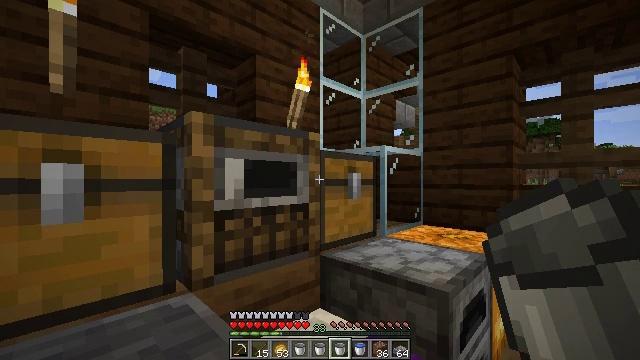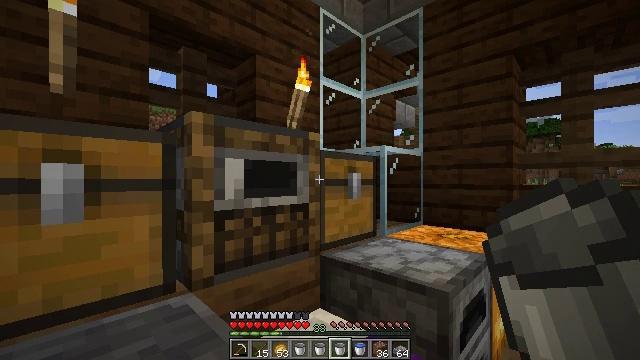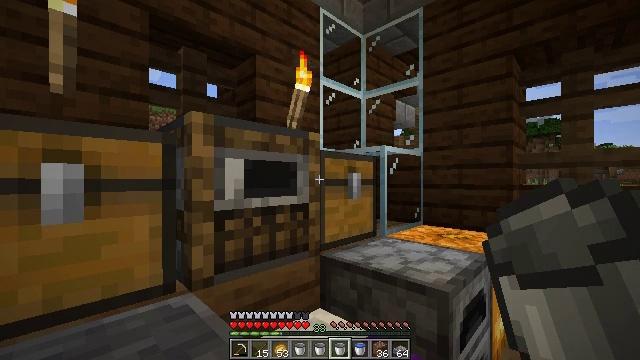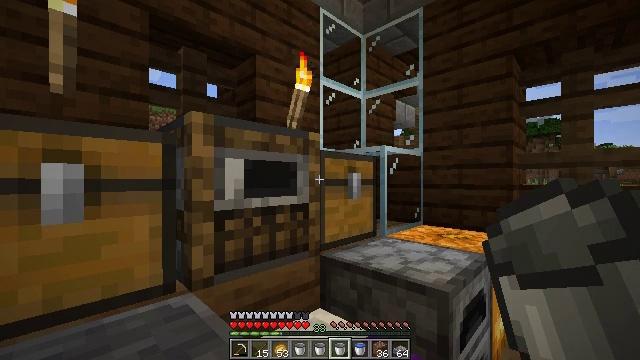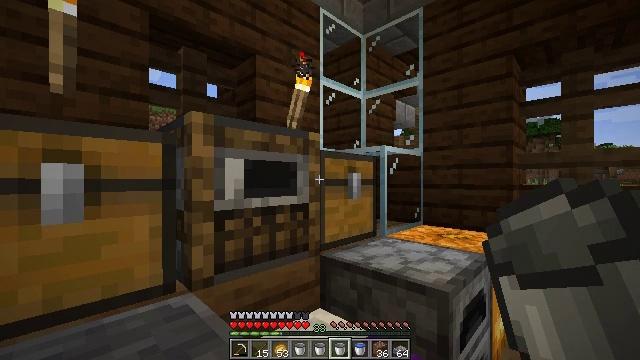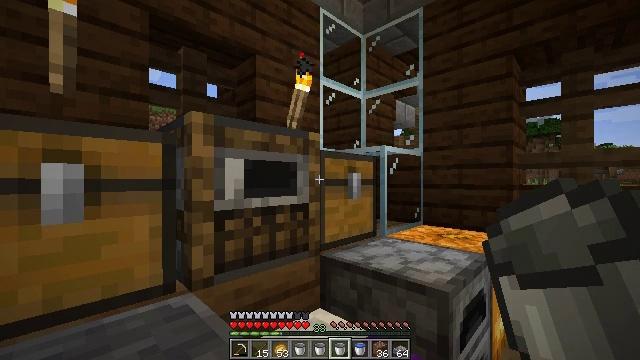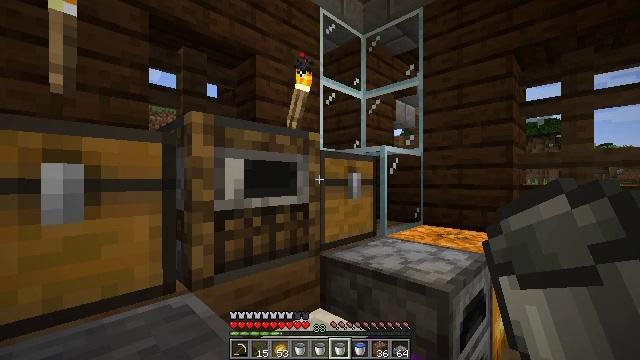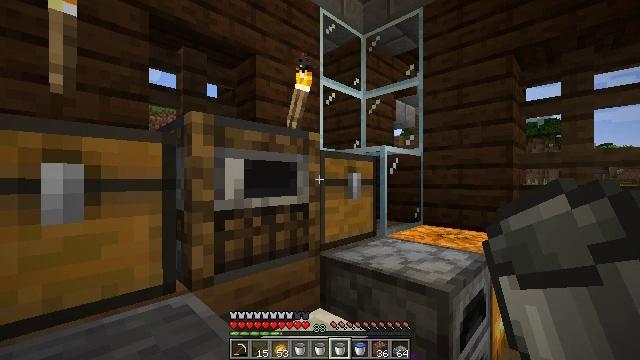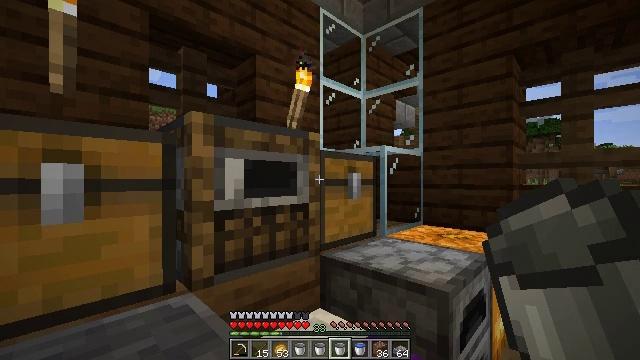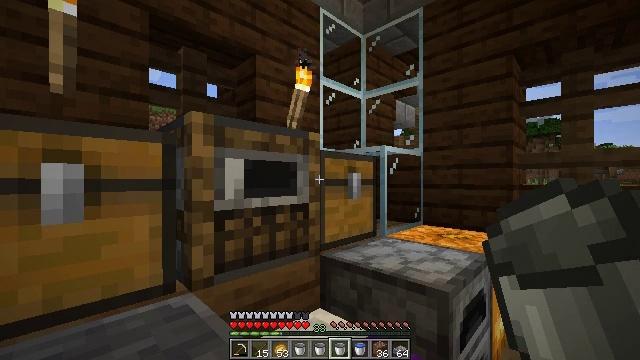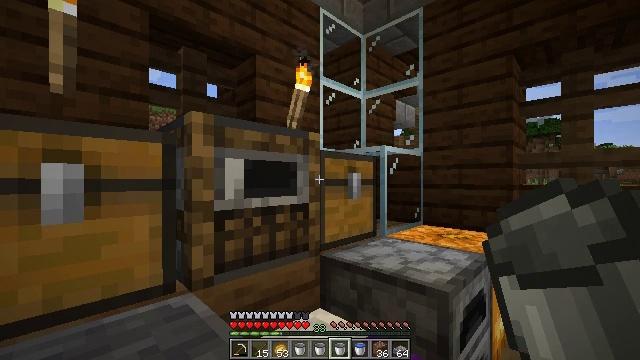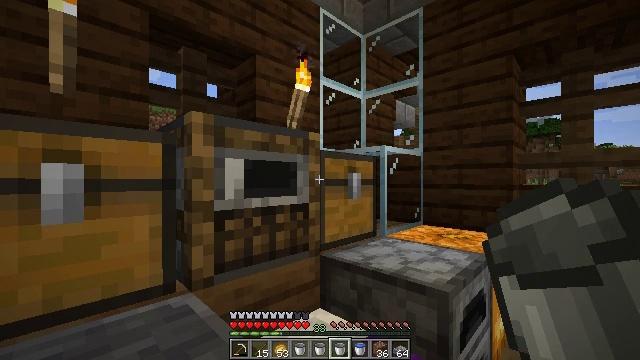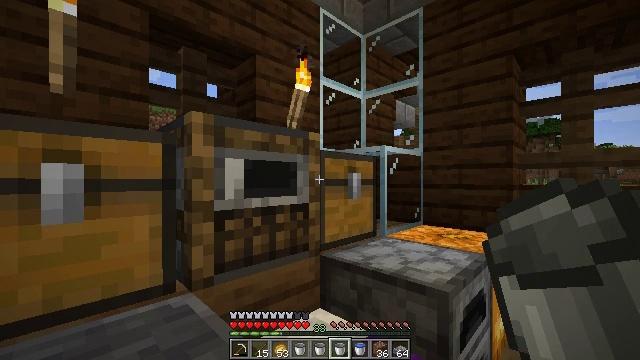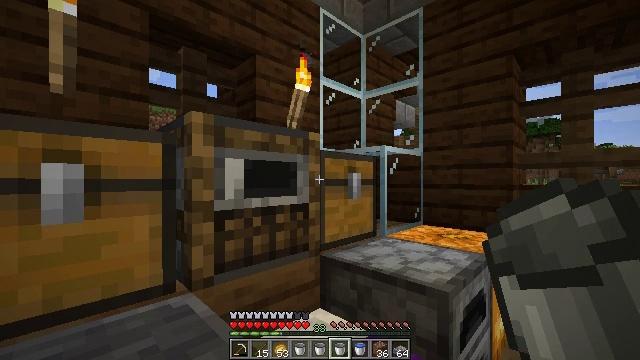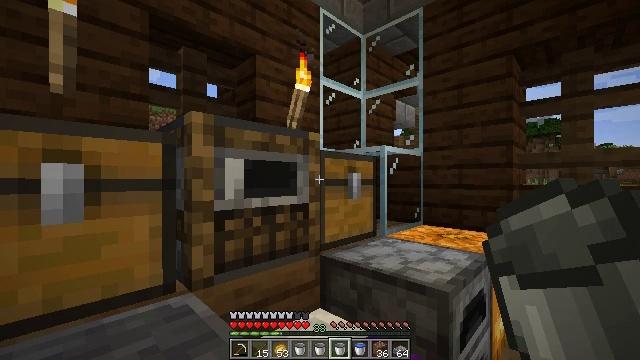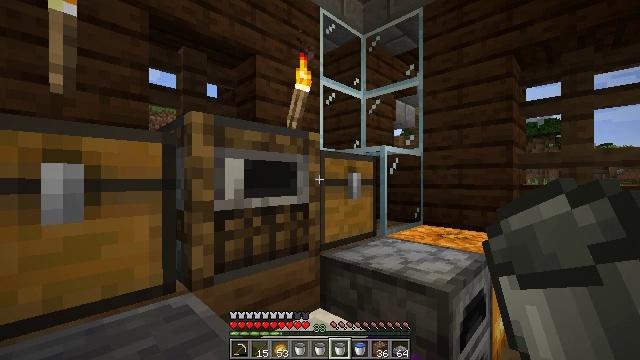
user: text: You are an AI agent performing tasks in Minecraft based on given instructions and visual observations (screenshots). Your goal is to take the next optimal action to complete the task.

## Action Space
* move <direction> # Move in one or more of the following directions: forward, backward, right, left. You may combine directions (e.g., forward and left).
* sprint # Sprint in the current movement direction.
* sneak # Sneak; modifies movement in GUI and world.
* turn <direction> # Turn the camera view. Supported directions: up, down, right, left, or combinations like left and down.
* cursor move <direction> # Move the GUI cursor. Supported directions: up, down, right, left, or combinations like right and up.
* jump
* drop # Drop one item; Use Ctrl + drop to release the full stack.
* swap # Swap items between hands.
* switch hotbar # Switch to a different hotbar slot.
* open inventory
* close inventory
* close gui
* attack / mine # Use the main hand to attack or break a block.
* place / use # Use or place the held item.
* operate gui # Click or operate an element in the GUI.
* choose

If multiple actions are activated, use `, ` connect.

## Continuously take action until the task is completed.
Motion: motion action
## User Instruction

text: Gather spruce leaves to collect foliage.
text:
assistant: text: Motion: no_op
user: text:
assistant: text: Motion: no_op
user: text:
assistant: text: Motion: no_op
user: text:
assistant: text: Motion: no_op
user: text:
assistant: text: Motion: no_op
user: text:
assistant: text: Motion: no_op
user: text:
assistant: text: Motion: no_op
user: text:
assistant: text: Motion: no_op
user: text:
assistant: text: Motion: no_op
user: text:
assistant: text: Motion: no_op
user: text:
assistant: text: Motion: no_op
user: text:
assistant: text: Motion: no_op
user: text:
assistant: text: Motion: no_op
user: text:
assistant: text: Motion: no_op
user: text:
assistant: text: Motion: no_op
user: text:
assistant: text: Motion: no_op
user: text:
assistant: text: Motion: no_op
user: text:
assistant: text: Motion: no_op
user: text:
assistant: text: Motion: no_op
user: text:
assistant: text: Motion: no_op
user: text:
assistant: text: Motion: no_op
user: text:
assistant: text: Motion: no_op
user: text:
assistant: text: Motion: no_op
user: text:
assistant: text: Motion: no_op
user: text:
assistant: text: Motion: no_op
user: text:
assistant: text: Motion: no_op
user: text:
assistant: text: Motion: no_op
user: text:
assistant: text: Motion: no_op
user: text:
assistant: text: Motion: no_op
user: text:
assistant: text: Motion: no_op